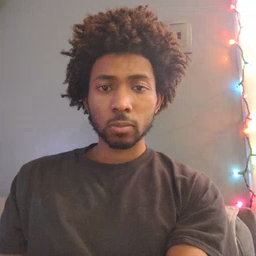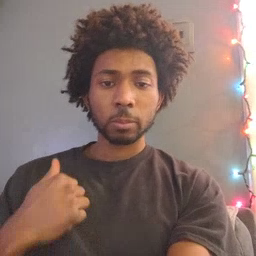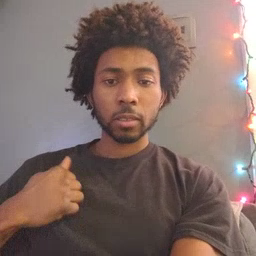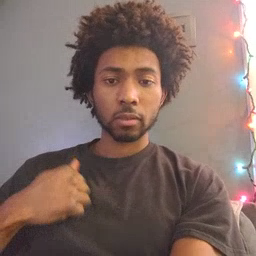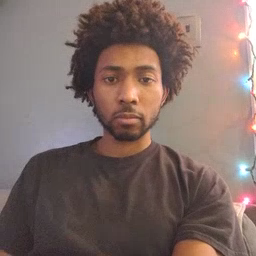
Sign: bath